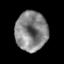
Tissue: prostate
Cell type: T cells
Senescence score: 0.2694
Nuclear area (px): 1247
Mean DAPI intensity: 132.597